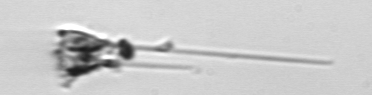
Label: Asterionellopsis_glacialis